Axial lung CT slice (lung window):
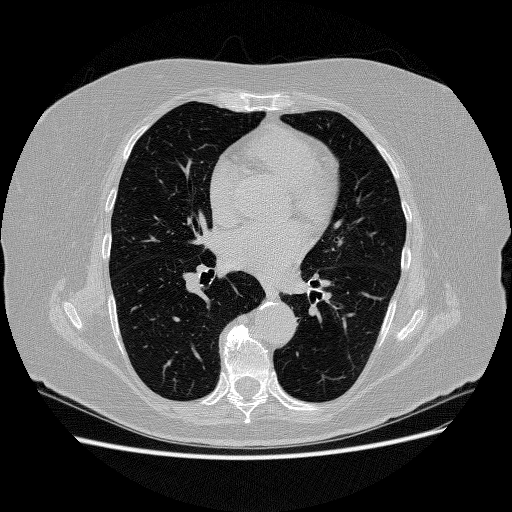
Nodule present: no